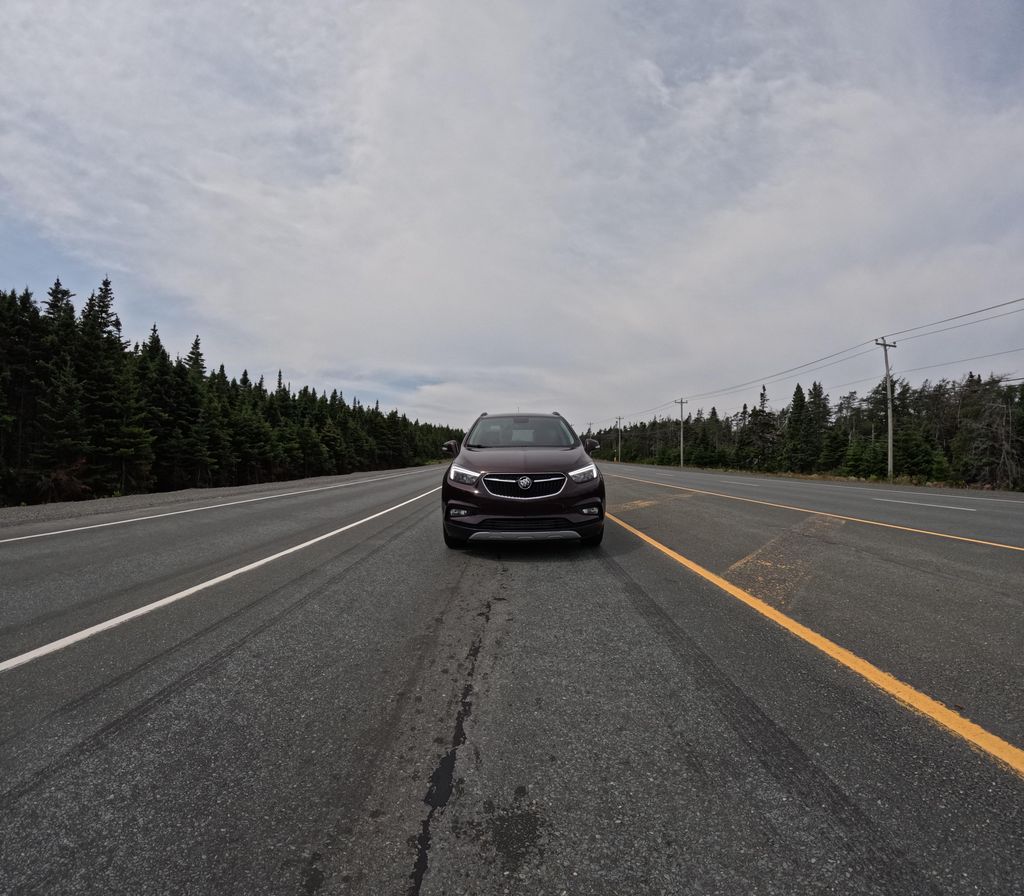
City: st_johns